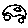
Label: car